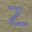
Label: 2